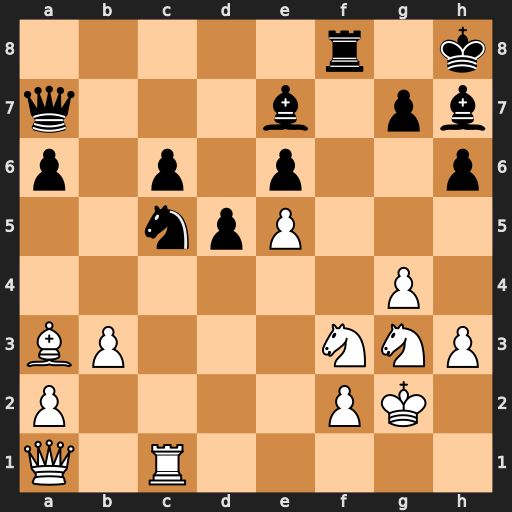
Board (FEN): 5r1k/q3b1pb/p1p1p2p/2npP3/6P1/BP3NNP/P4PK1/Q1R5
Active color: w
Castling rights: -
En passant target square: -
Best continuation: Qd4 Be4 Nxe4